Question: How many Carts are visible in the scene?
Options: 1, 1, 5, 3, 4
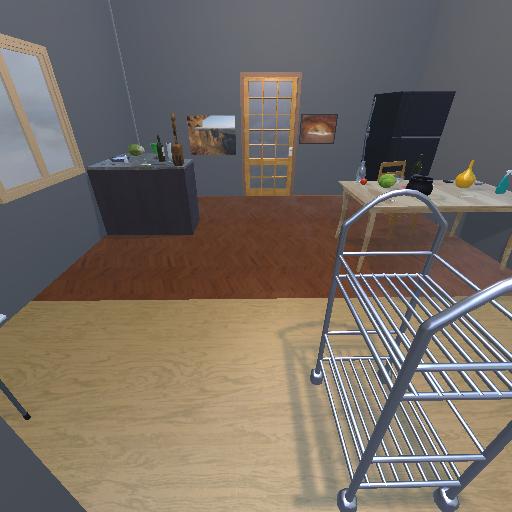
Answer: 1